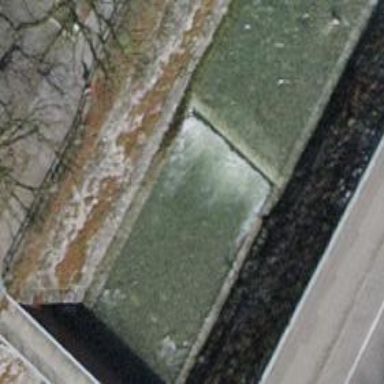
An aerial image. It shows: Weir in waterway.